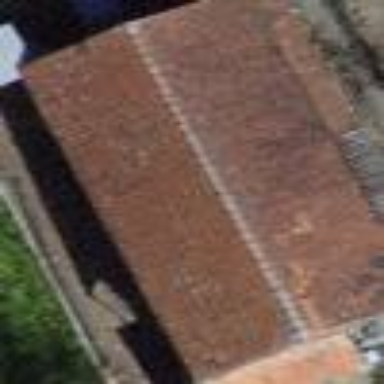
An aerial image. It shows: Building with tiled roof.